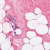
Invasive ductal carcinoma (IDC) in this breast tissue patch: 0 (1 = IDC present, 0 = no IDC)